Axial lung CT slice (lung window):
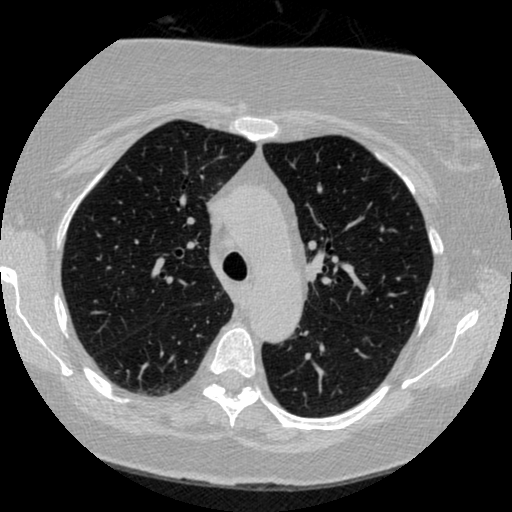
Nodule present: no